Question: Trying to pivot data using LINQ or LAMBDA in C#/MVC4 and have pretty much come to the conclusion that its very difficult to do..
This is basically what I want to do:

I have been able to get this to work with known column names using this example: <URL>
But I cant find any examples for doing this with dynamic columns.
By dynamic columns I mean that there could be a new row with a different Name and FieldType that has not been in the table before at any time that also needs to be turned into a column.. any pointers?.
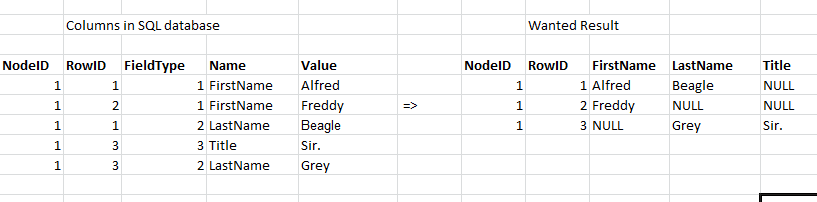
Answer: I don't know 'LINQ' so I will give you a version that can be used in a SQL Server stored procedure. This type of data transformation is known as a 'PIVOT'. Since you are using SQL Server 2008+, you can use the function.
If you know the values that you want to transform, then you can hard-code the values:
'''
SELECT nodeid, rowid,[FirstName], [LastName], [Title]
FROM
(
SELECT nodeid, rowid, name, value
FROM yourTable
) x
PIVOT
(
max(value)
for name in ([FirstName], [LastName], [Title])
)p
'''
See <URL>
Then if you have an unknown number of values, you can implement dynamic SQL:
'''
DECLARE @cols AS NVARCHAR(MAX),
@query AS NVARCHAR(MAX)
select @cols = STUFF((SELECT distinct ',' + QUOTENAME(name)
from yourtable
FOR XML PATH(''), TYPE
).value('.', 'NVARCHAR(MAX)')
,1,1,'')
set @query = 'SELECT nodeid, rowid,' + @cols + ' from
(
SELECT nodeid, rowid, name, value
FROM yourTable
) x
pivot
(
max(value)
for name in (' + @cols + ')
) p '
execute(@query)
'''
See <URL>
Both return the results:
'''
| NODEID | ROWID | FIRSTNAME | LASTNAME | TITLE |
--------------------------------------------------
| 1 | 1 | Alfred | Beagle | (null) |
| 1 | 2 | Freddy | (null) | (null) |
| 1 | 3 | (null) | Grey | Sir. |
'''